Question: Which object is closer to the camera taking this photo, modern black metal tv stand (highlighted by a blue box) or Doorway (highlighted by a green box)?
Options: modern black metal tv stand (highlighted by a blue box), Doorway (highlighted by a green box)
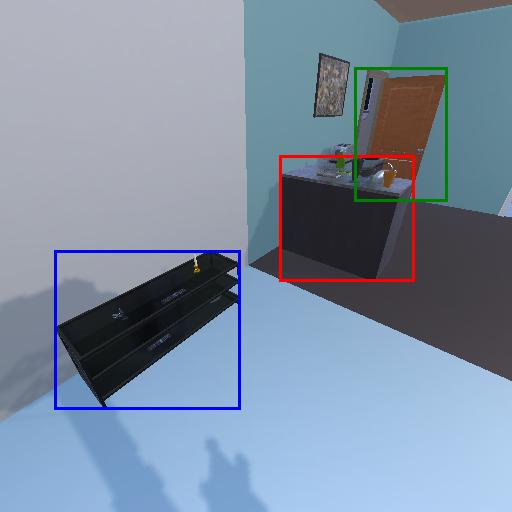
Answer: modern black metal tv stand (highlighted by a blue box)